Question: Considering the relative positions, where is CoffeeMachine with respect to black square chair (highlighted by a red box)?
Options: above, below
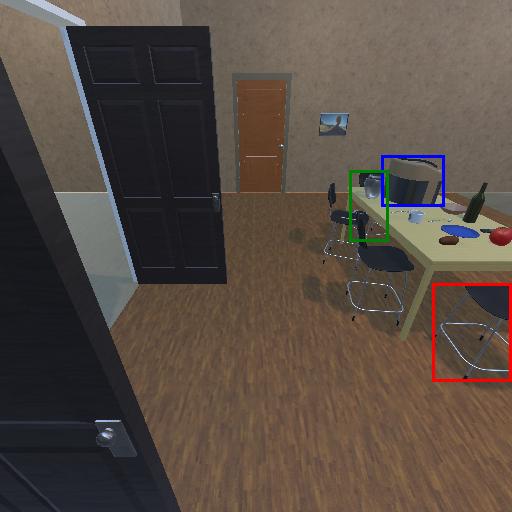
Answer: above